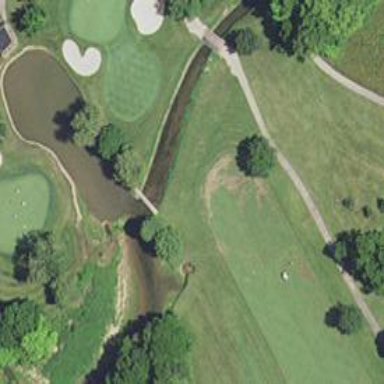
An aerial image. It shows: Golf hole.